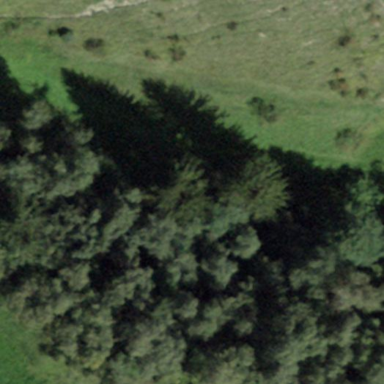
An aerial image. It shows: Forest area.